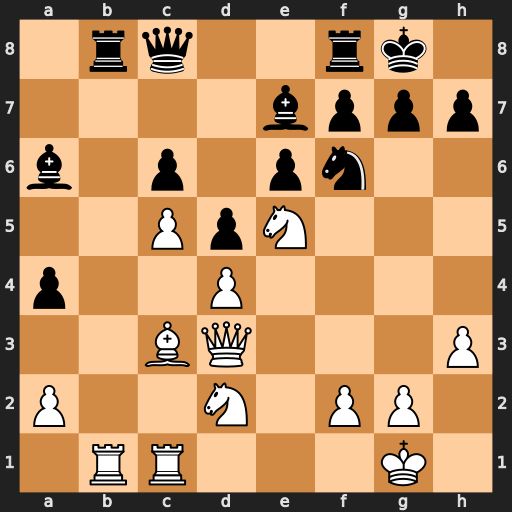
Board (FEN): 1rq2rk1/4bppp/b1p1pn2/2PpN3/p2P4/2BQ3P/P2N1PP1/1RR3K1
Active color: w
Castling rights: -
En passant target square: -
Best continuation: Rxb8 Bxd3 Rxc8 Rxc8 Nxd3